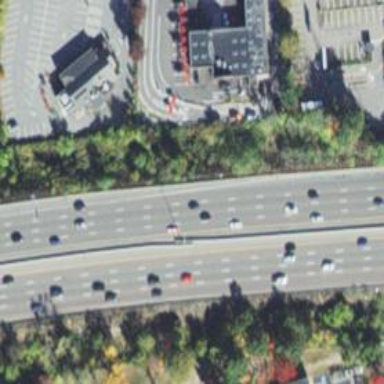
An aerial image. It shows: Asphalt motorway.